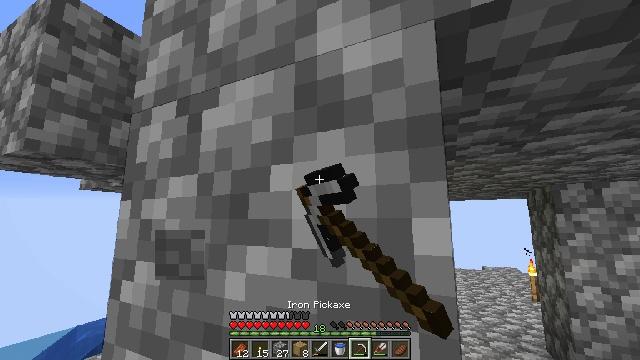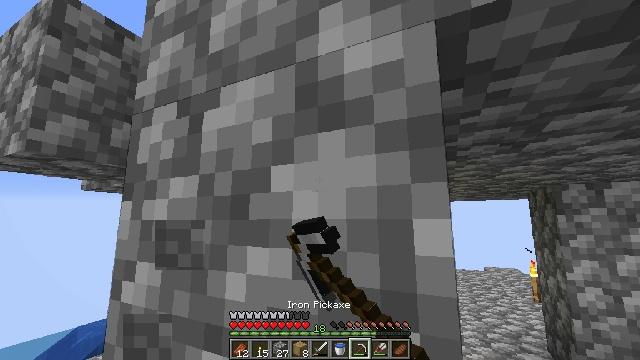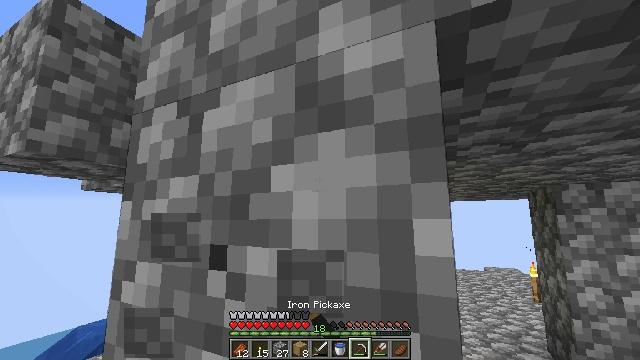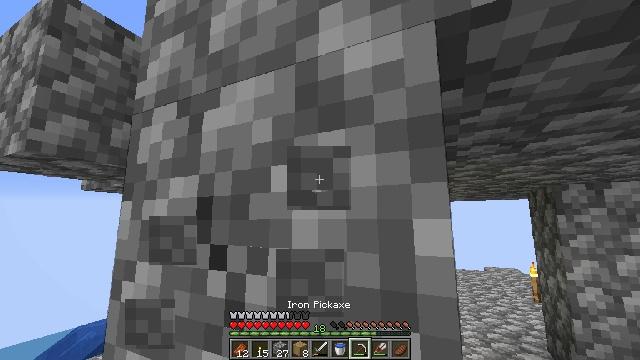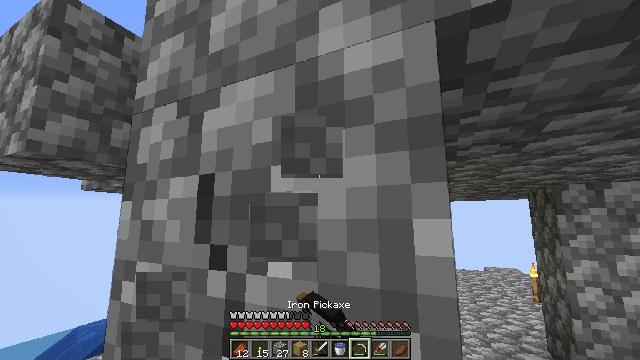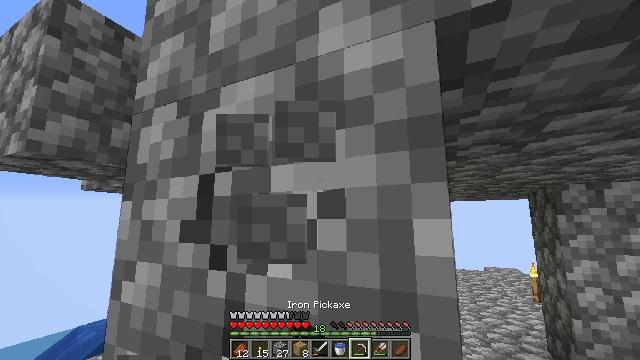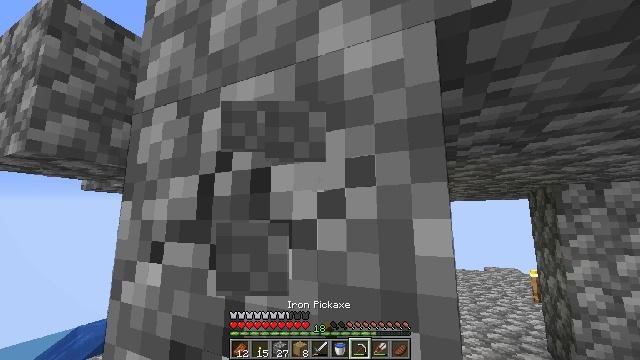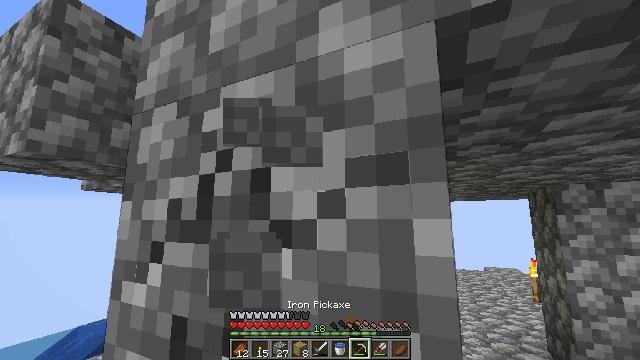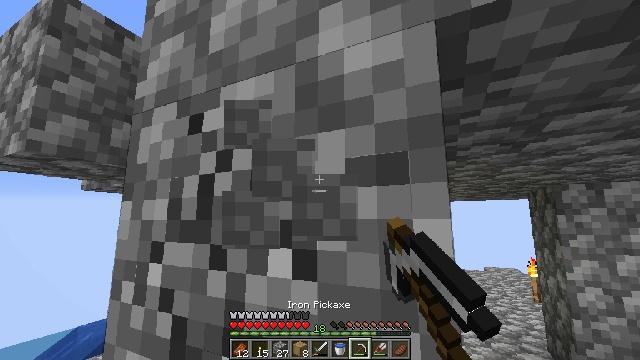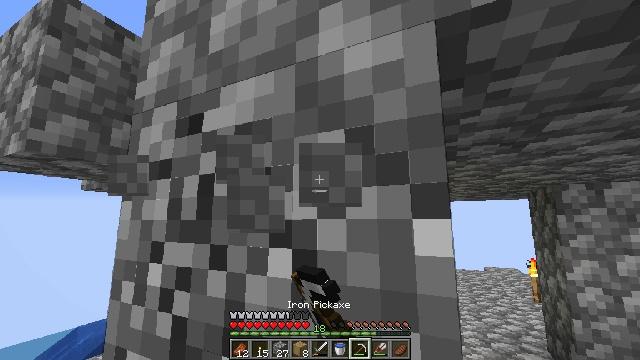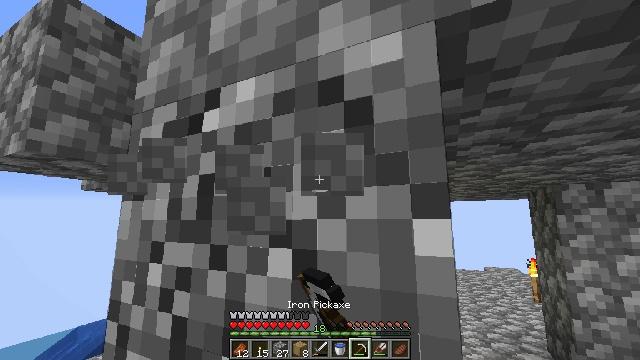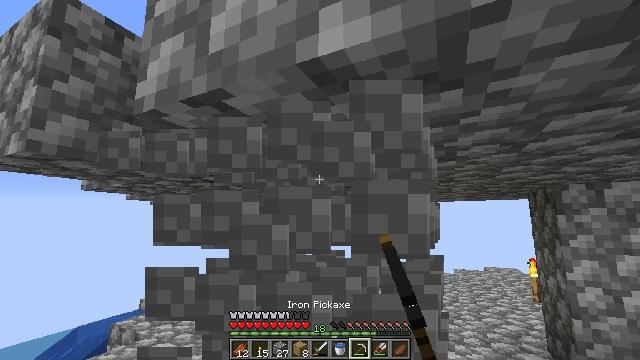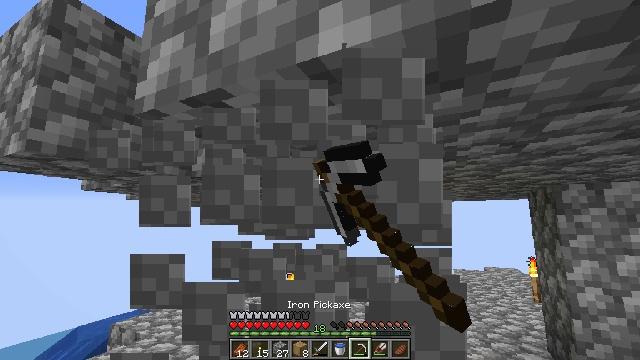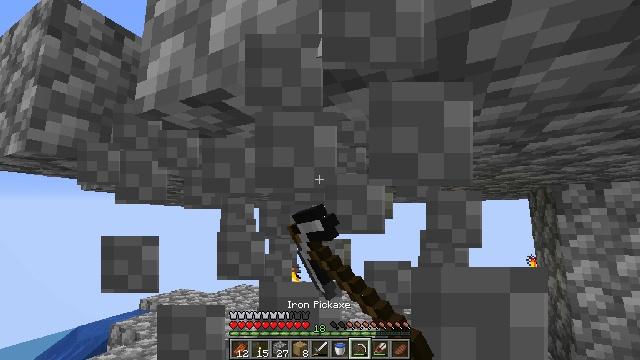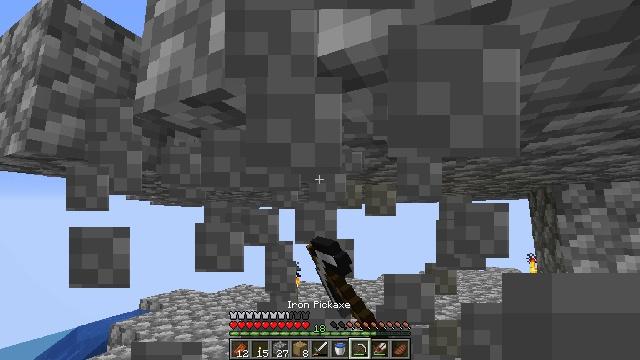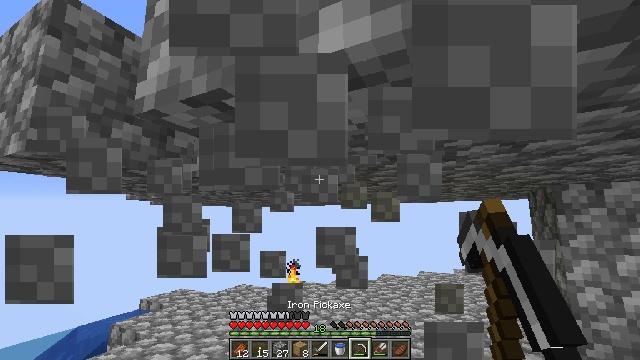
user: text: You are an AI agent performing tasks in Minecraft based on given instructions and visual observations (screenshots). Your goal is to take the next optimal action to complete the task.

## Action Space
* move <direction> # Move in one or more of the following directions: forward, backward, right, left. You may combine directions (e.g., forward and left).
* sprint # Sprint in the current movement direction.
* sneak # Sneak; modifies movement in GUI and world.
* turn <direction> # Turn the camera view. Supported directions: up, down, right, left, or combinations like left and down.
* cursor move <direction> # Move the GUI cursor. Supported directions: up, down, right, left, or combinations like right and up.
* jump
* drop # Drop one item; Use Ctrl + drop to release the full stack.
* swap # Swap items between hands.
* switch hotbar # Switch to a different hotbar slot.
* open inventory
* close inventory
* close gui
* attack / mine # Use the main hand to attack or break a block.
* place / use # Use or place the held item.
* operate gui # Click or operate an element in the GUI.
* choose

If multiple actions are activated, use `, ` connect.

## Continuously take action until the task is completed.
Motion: motion action
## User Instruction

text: Mine cobblestone underground.
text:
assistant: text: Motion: attack / mine
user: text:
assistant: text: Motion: attack / mine
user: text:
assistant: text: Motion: attack / mine
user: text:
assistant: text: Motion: attack / mine
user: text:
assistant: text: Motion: attack / mine
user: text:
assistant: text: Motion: attack / mine
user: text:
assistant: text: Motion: attack / mine
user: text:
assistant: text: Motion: attack / mine
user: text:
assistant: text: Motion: attack / mine
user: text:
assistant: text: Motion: attack / mine
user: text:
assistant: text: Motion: attack / mine
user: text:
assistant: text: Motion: attack / mine
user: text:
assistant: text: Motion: attack / mine
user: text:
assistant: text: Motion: attack / mine
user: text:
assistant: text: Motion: attack / mine
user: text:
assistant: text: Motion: attack / mine
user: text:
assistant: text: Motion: no_op